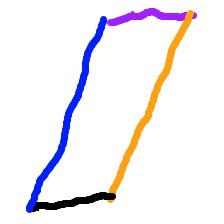
Shape: parallelogram